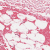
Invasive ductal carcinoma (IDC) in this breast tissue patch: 0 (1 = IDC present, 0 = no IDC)